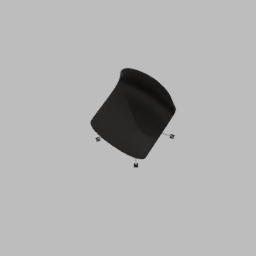
Label: furniture